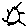
Label: sun